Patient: sex F, age 36
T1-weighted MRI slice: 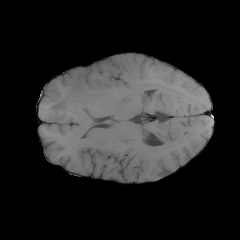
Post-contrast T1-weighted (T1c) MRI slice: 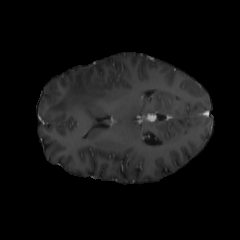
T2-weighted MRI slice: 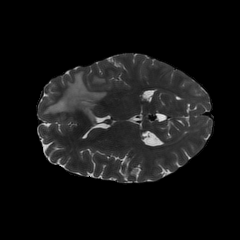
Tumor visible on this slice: yes
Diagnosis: Glioblastoma, IDH-wildtype
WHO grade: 4